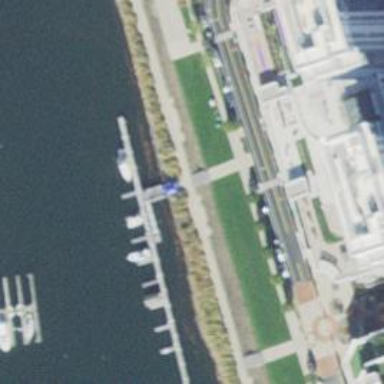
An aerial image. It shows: Man-made pier.